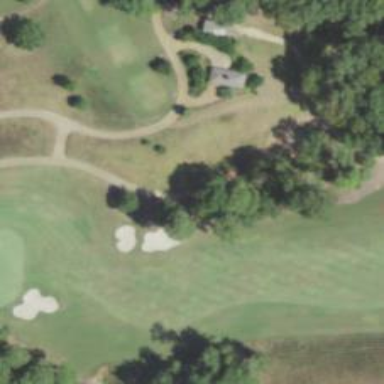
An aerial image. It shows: Pathway for golfing.